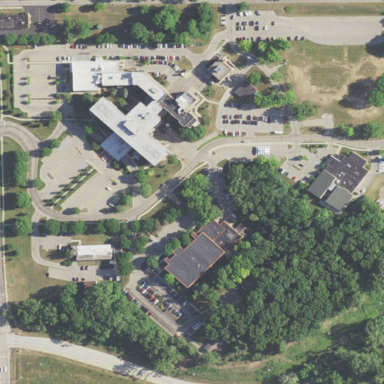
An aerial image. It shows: Healthcare facility identified as hospital.